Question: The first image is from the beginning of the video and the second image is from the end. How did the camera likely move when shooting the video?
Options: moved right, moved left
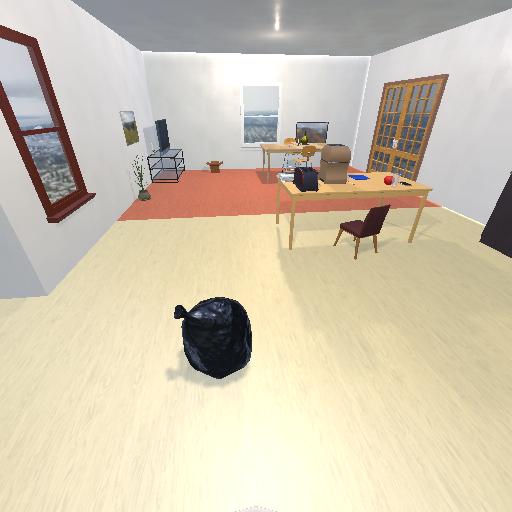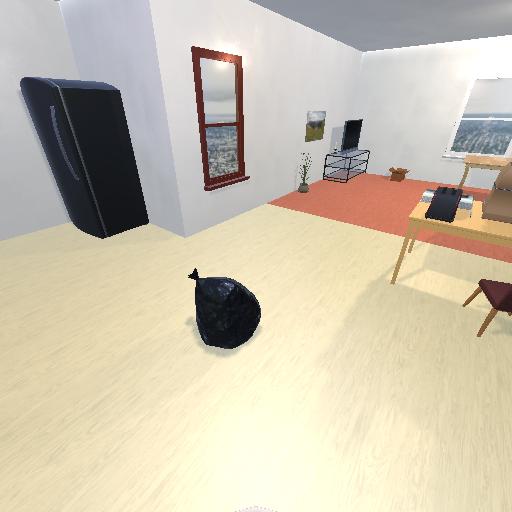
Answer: moved right